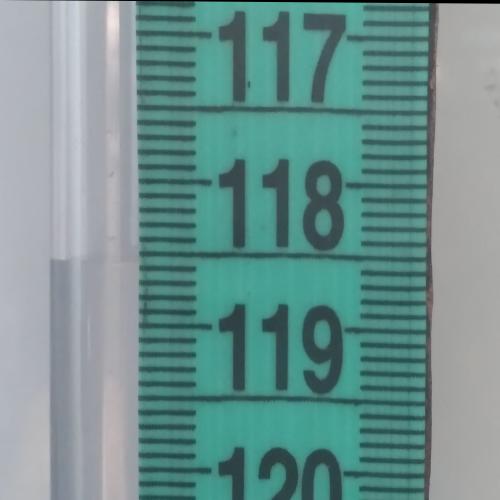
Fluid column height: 118.6 cm